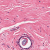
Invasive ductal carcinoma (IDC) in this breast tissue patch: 0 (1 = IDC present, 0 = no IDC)